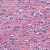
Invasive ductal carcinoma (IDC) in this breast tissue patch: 1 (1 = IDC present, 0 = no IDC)